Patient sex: M
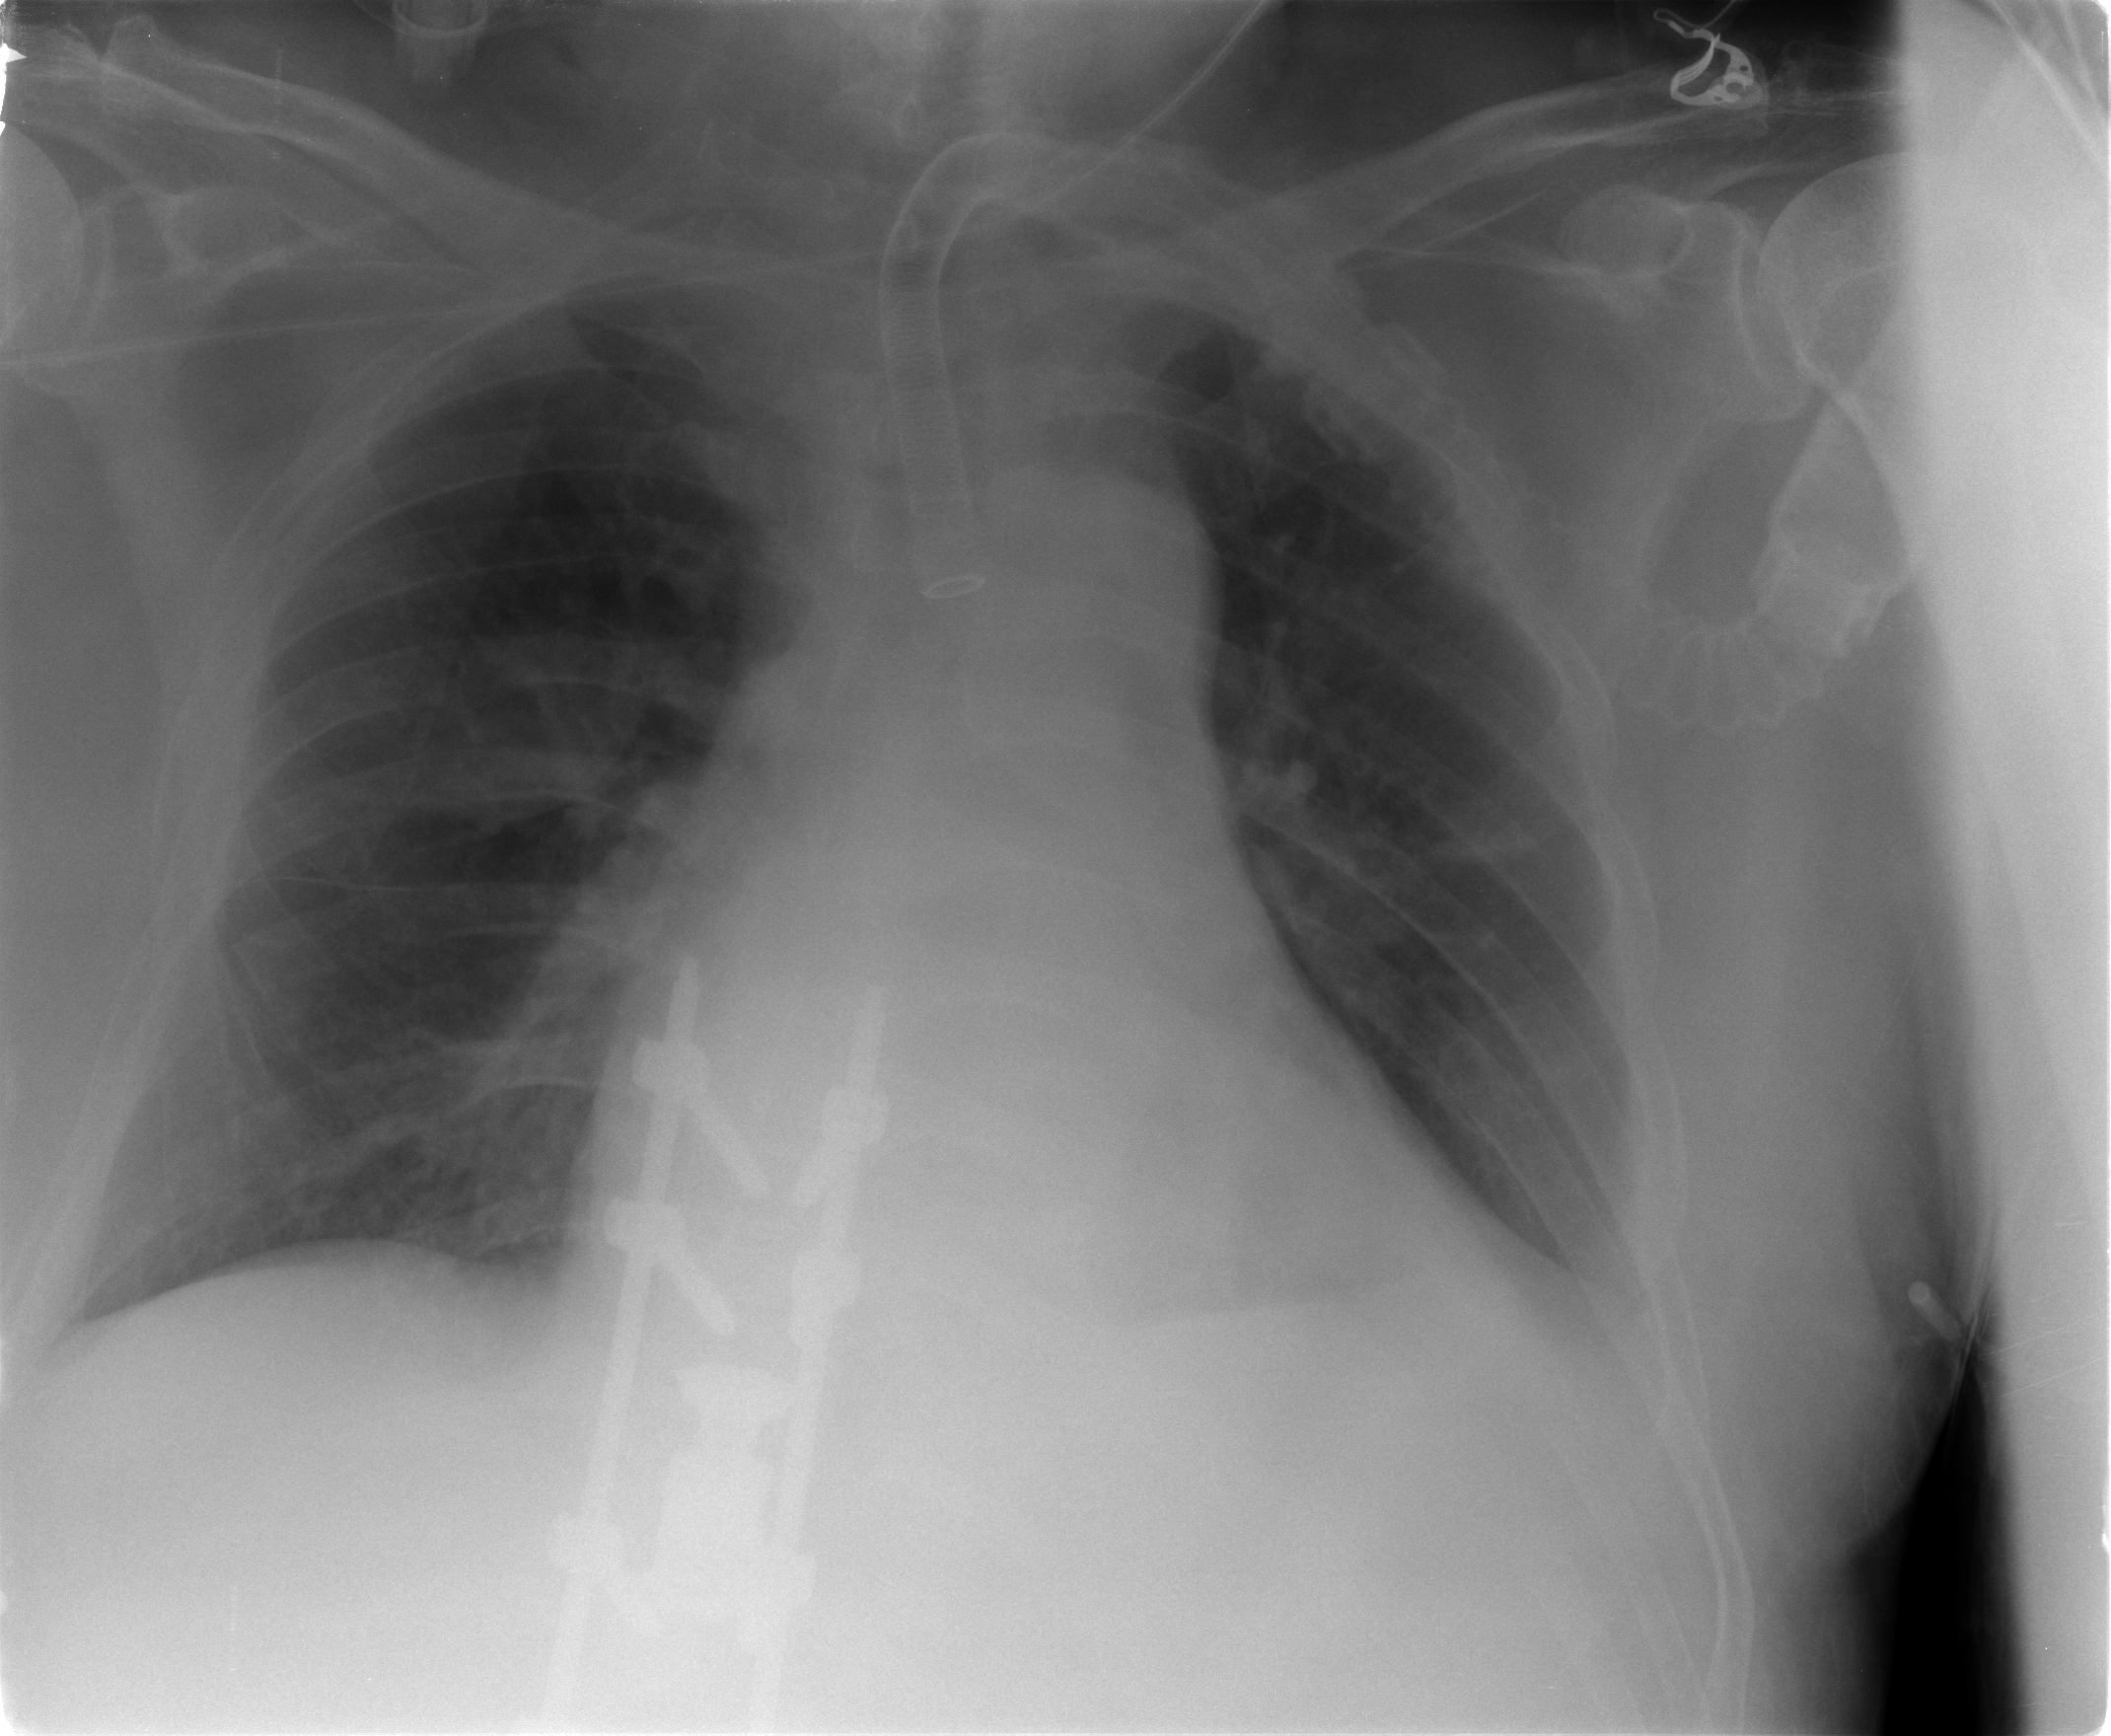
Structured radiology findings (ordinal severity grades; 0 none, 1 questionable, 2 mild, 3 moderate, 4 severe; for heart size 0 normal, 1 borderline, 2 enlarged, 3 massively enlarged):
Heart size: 2
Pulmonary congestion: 2
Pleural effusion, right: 2
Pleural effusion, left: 2
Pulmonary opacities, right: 2
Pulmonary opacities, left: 1
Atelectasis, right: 2
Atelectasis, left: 2